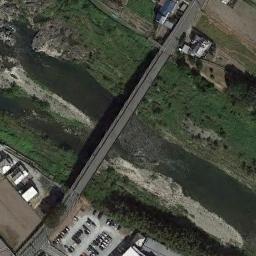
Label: bridge